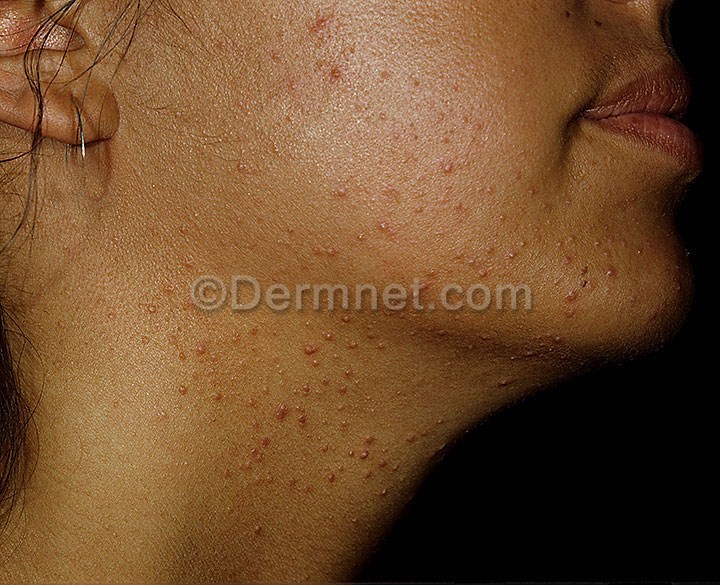
Disease: Acne and Rosacea Photos